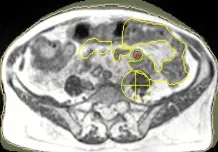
Simulation imaging.
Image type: radiology (mri)